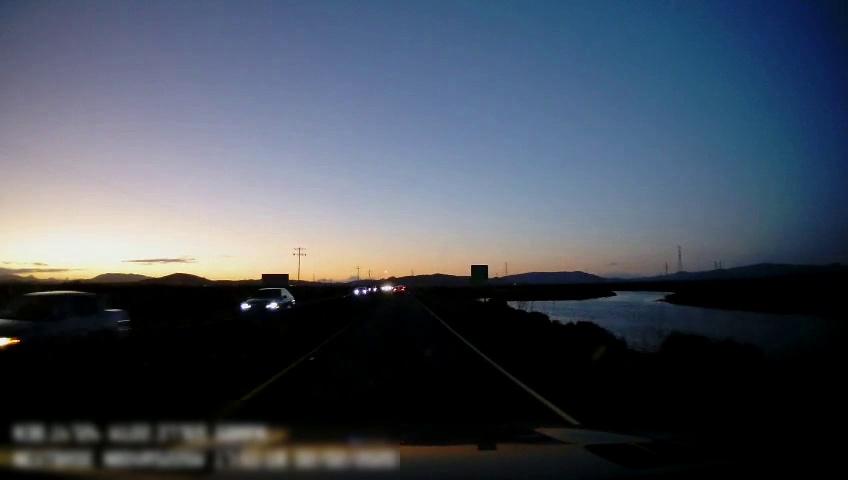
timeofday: Dusk/Dawn/Twilight
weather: Sunny
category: Drivable Space
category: Vehicles | Car
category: Vehicles | Car
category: Vehicles | SUV
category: Vehicles | Car
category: Vehicles | Car
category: Lanes | Current Lane
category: Lanes | Current Lane
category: Traffic | Signs